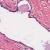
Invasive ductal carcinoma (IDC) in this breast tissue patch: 0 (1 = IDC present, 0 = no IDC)